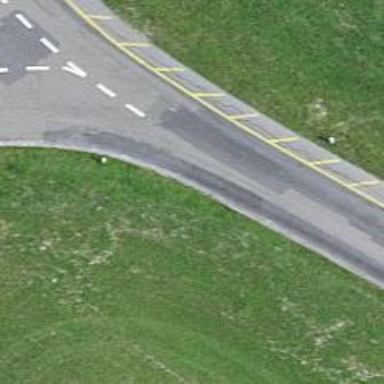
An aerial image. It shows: Paved tertiary road.